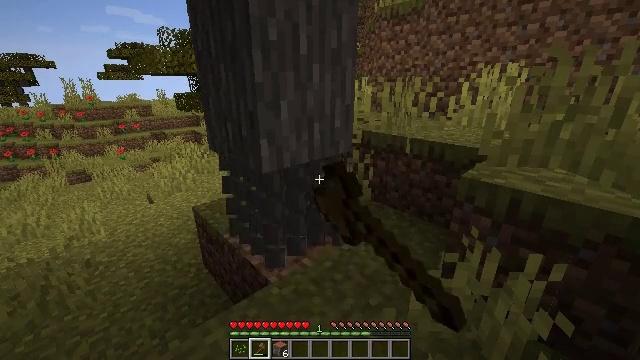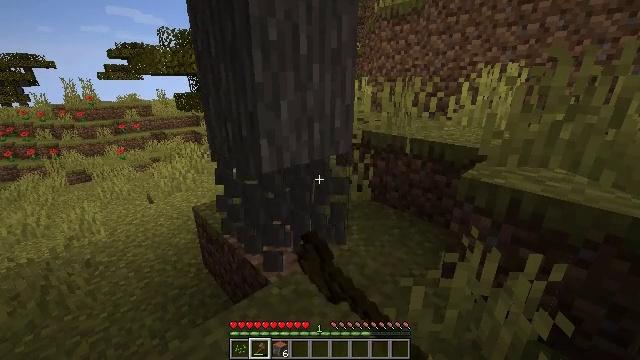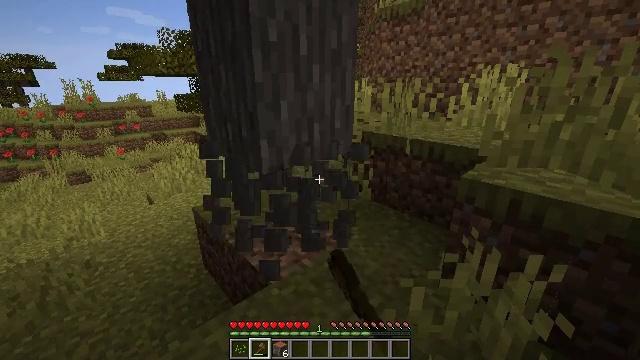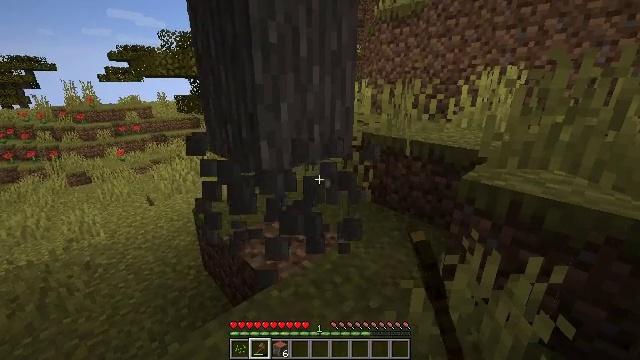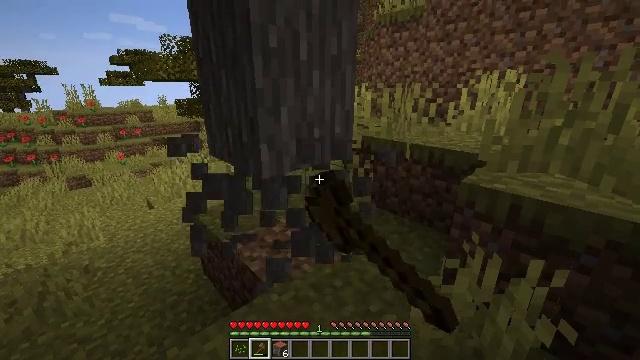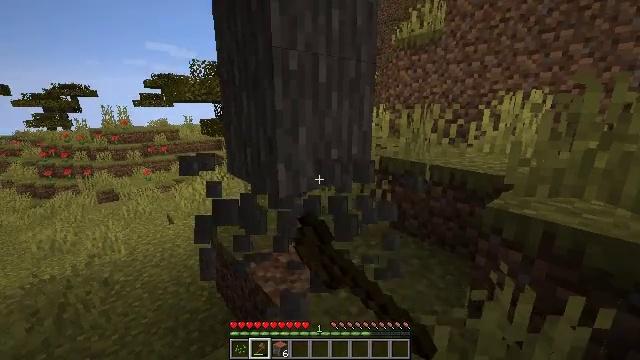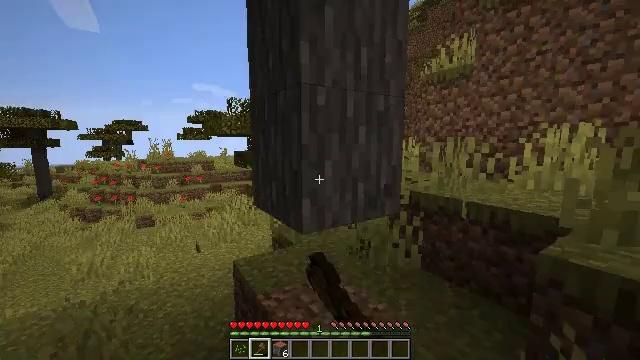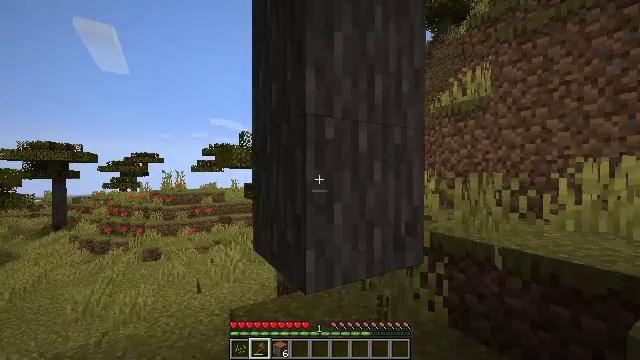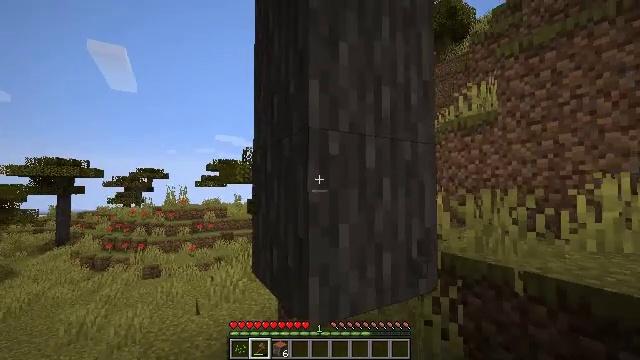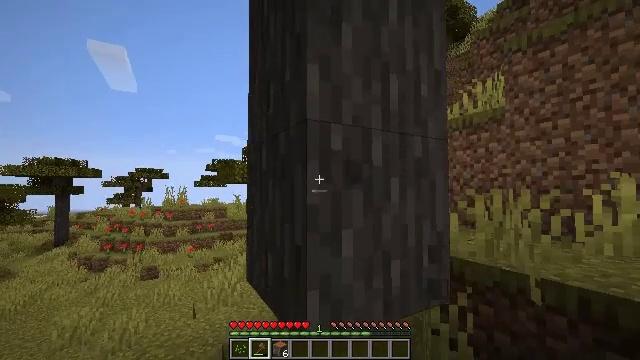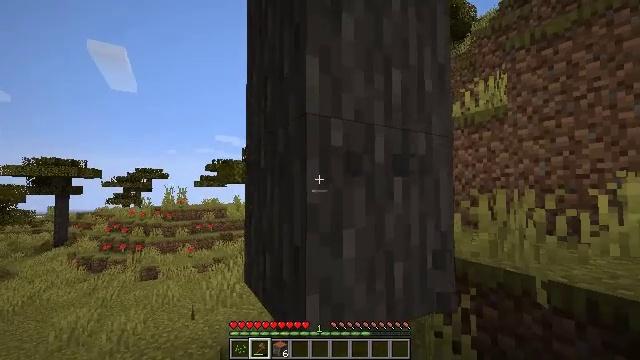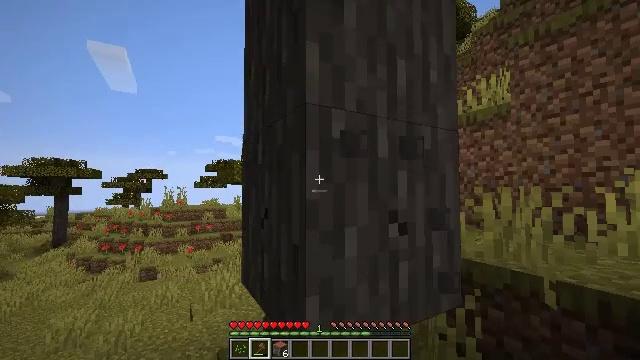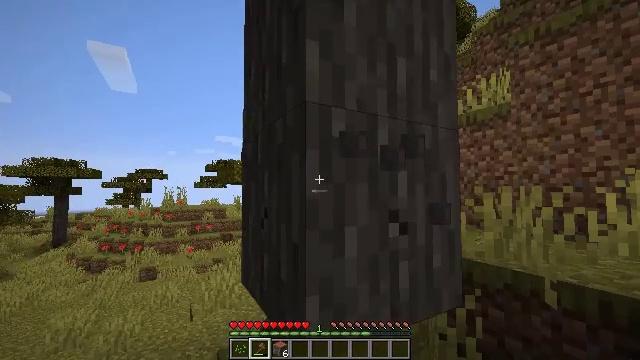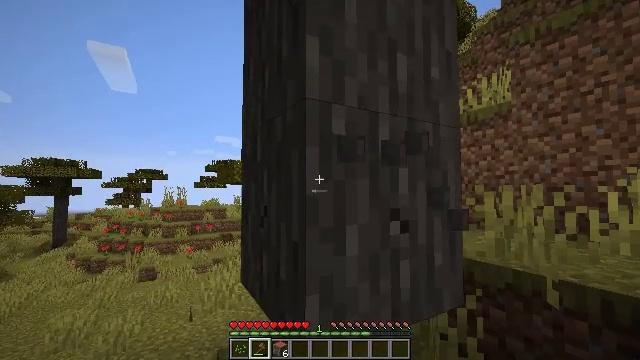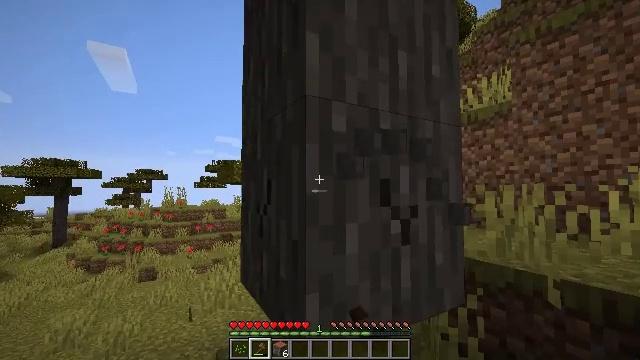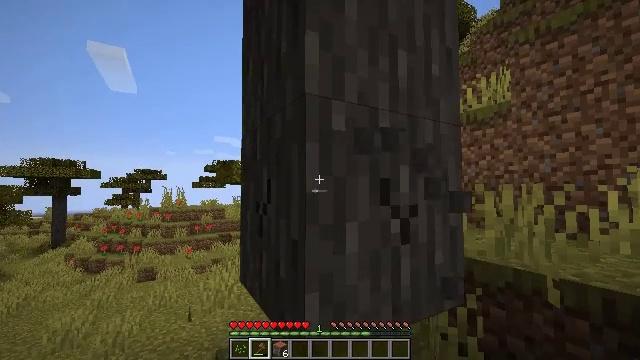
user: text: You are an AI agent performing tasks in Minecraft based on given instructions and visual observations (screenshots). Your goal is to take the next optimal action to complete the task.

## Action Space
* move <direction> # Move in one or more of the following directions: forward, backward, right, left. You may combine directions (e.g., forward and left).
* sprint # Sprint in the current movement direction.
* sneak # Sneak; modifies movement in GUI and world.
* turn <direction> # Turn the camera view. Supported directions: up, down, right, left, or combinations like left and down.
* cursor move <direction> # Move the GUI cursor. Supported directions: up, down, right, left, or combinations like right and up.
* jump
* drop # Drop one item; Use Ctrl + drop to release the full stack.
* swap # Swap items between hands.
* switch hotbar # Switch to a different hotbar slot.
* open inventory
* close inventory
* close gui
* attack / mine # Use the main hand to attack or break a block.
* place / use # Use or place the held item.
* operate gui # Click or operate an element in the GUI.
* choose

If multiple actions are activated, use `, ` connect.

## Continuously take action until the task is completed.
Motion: motion action
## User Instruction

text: Chop down the acacia log.
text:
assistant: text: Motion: attack / mine
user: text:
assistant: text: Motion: attack / mine
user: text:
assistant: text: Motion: attack / mine
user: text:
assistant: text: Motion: attack / mine
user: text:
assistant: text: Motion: move forward, turn left and up, attack / mine
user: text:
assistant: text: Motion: move forward, turn left and up, attack / mine
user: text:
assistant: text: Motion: move forward, turn left and up
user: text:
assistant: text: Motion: move forward, turn up
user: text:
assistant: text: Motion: attack / mine
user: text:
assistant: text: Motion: attack / mine
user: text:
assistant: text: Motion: attack / mine
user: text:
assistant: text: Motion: attack / mine
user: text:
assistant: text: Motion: attack / mine
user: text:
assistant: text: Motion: attack / mine
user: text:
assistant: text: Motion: attack / mine
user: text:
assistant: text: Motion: attack / mine
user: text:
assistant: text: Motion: attack / mine
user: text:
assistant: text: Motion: attack / mine
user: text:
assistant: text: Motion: attack / mine
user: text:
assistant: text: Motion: attack / mine
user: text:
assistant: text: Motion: attack / mine
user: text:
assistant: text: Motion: attack / mine
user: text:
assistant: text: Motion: attack / mine
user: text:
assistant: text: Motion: attack / mine
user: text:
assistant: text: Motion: attack / mine
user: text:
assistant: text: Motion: attack / mine
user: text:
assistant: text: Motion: attack / mine
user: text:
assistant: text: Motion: attack / mine
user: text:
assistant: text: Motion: attack / mine
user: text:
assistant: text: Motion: attack / mine